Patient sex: F
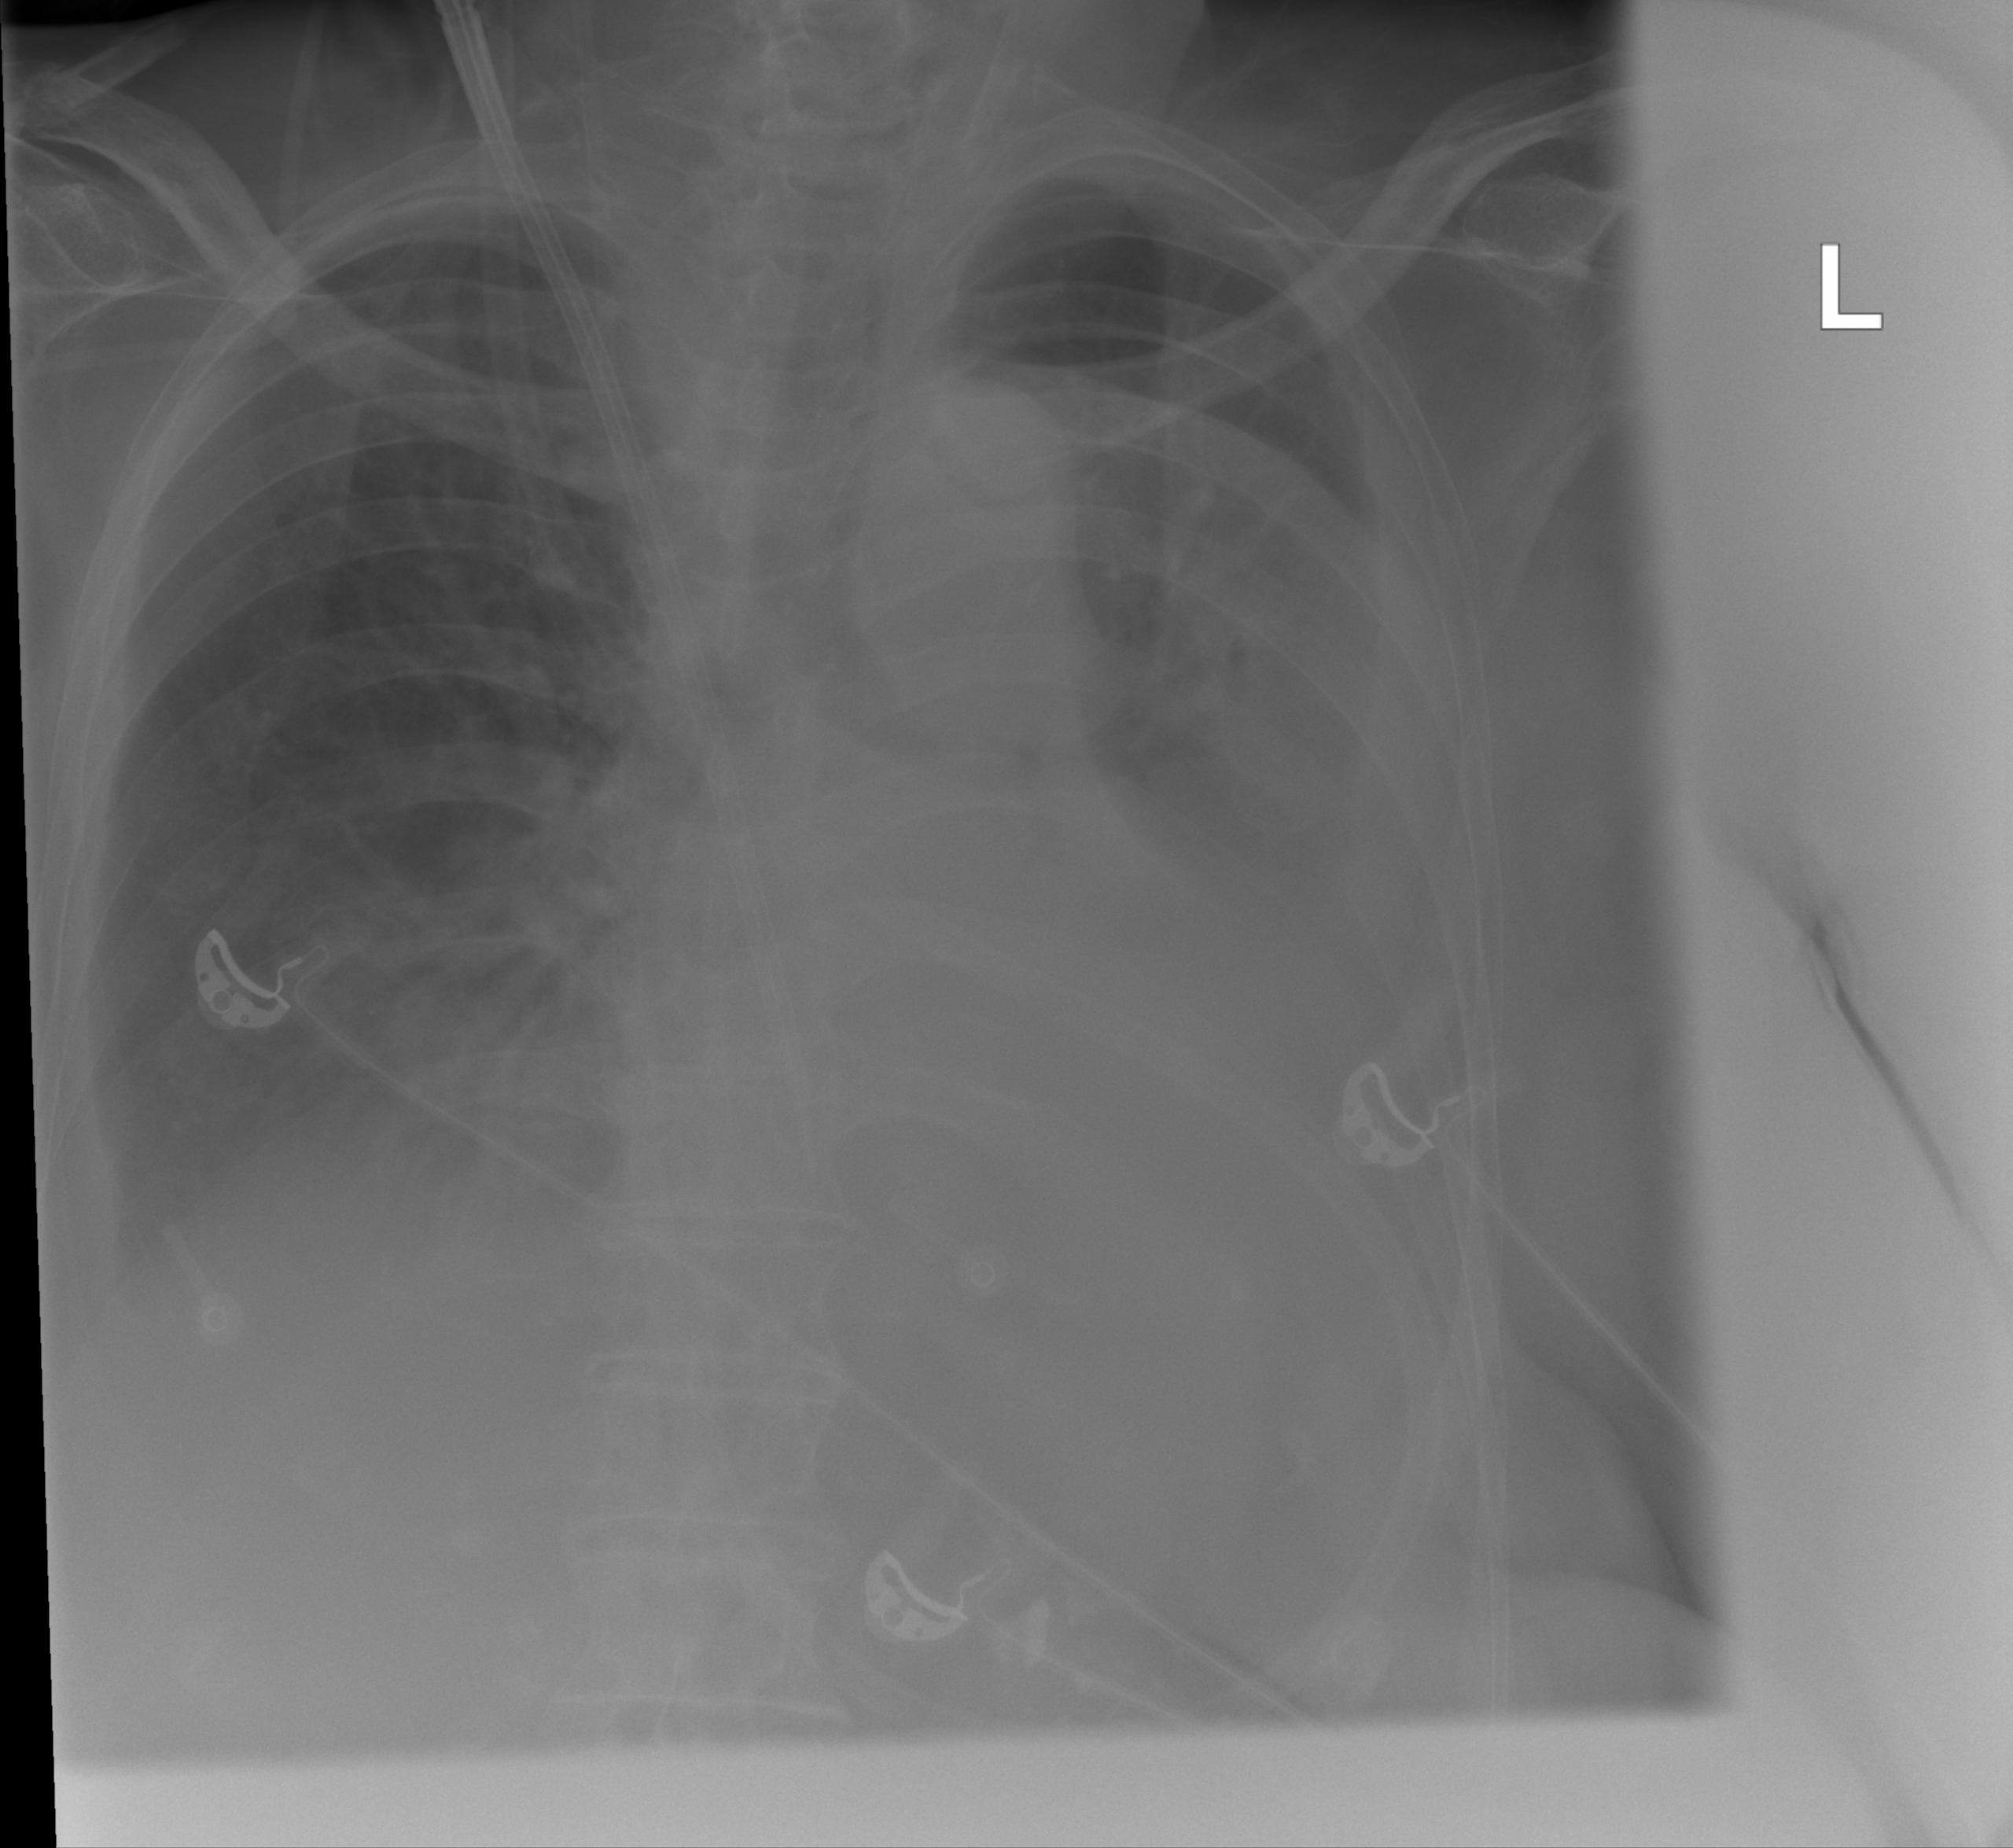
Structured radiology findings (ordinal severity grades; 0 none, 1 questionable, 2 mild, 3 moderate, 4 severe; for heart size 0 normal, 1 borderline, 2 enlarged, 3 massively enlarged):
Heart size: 1
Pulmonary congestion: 0
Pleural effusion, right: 2
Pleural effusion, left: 3
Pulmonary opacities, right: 1
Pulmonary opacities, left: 1
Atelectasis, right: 2
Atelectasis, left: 3